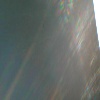
Label: sunburn